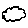
Label: cloud